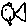
Label: fish